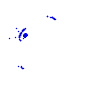
Particle: kaon